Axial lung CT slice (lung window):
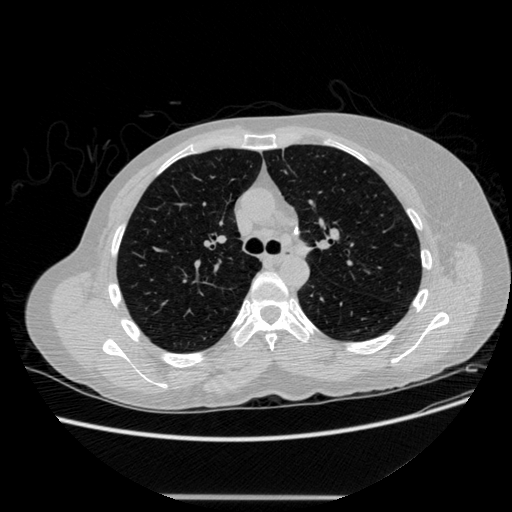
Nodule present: no